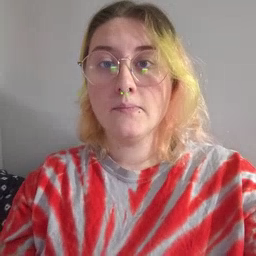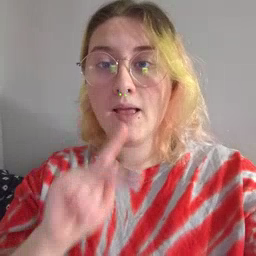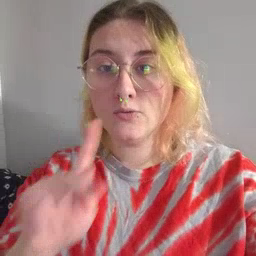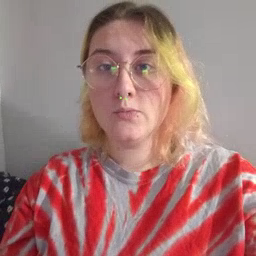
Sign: pencil